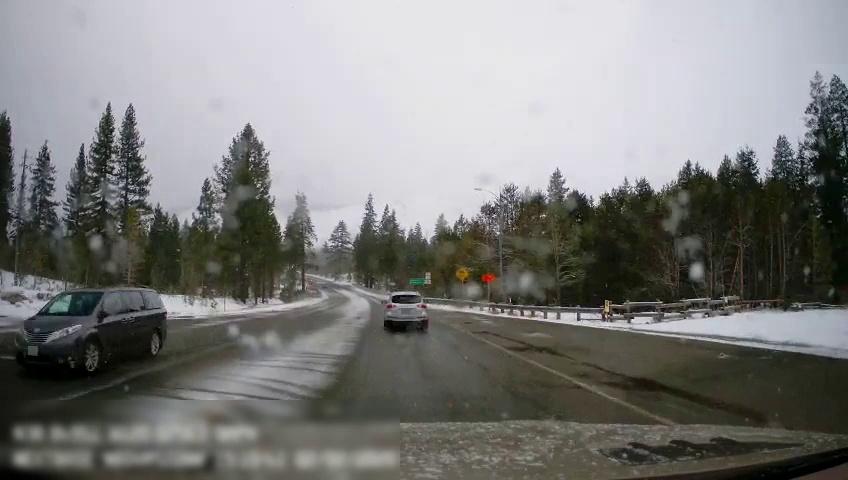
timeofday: Day
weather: Snowy
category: Drivable Space
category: Vehicles | SUV
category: Vehicles | Van
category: Lanes | Alternate Lane
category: Traffic | Signs
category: Traffic | Signs
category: Traffic | Signs